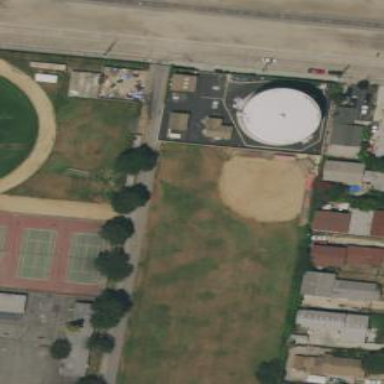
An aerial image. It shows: Baseball pitch for leisure land.